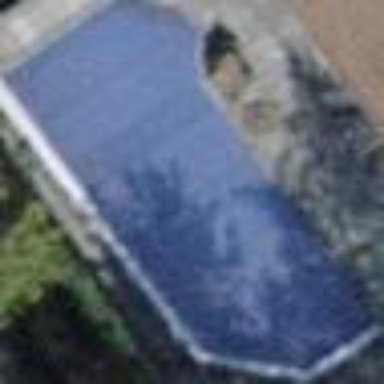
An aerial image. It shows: Outdoor swimming pool in leisure land area.